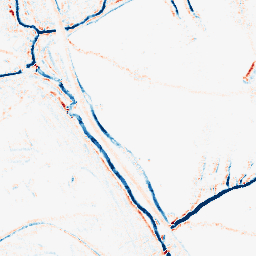
Category: morphological
Decomposition family: morphological_rect
Decomposition parameters: operation: average
width: 5
height: 5
Upsampling method: bicubic
Upsampling parameters: scale: 4
Upsampling scale: 4